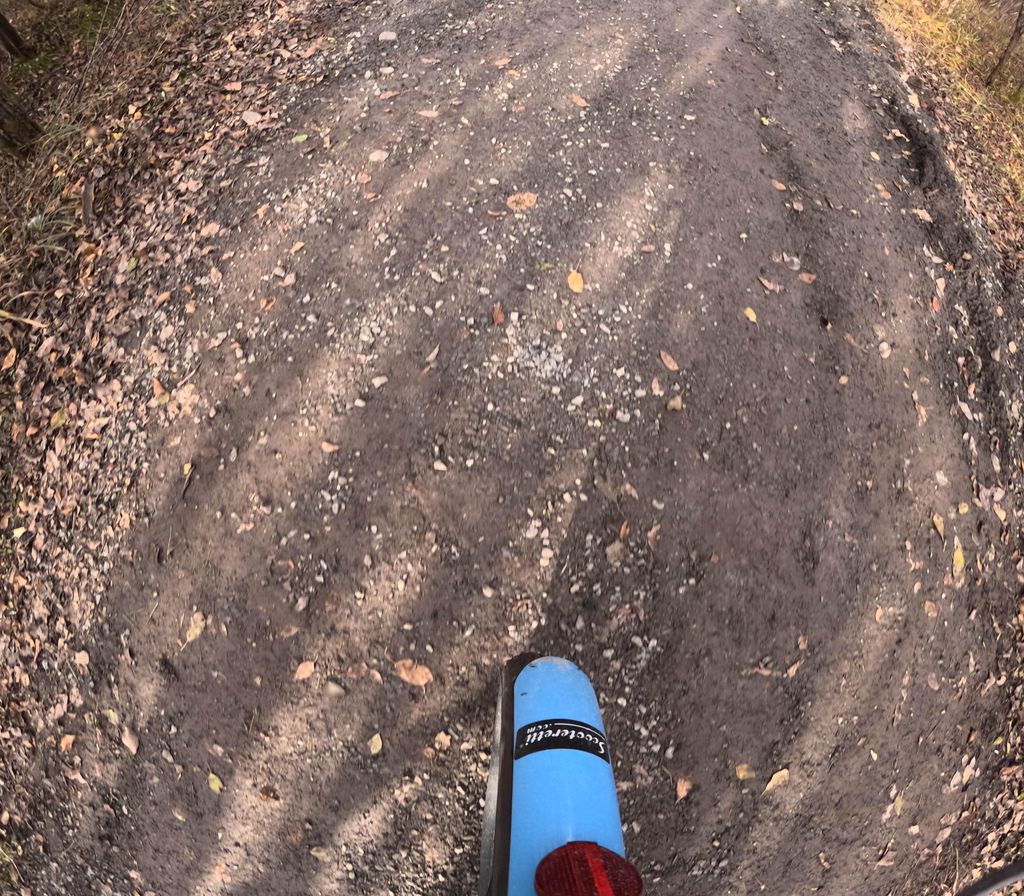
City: ottawa-gatineau